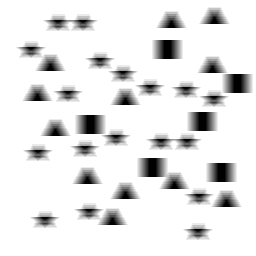
Squares: 6
Triangles: 12
Stars: 18
Total shapes: 36